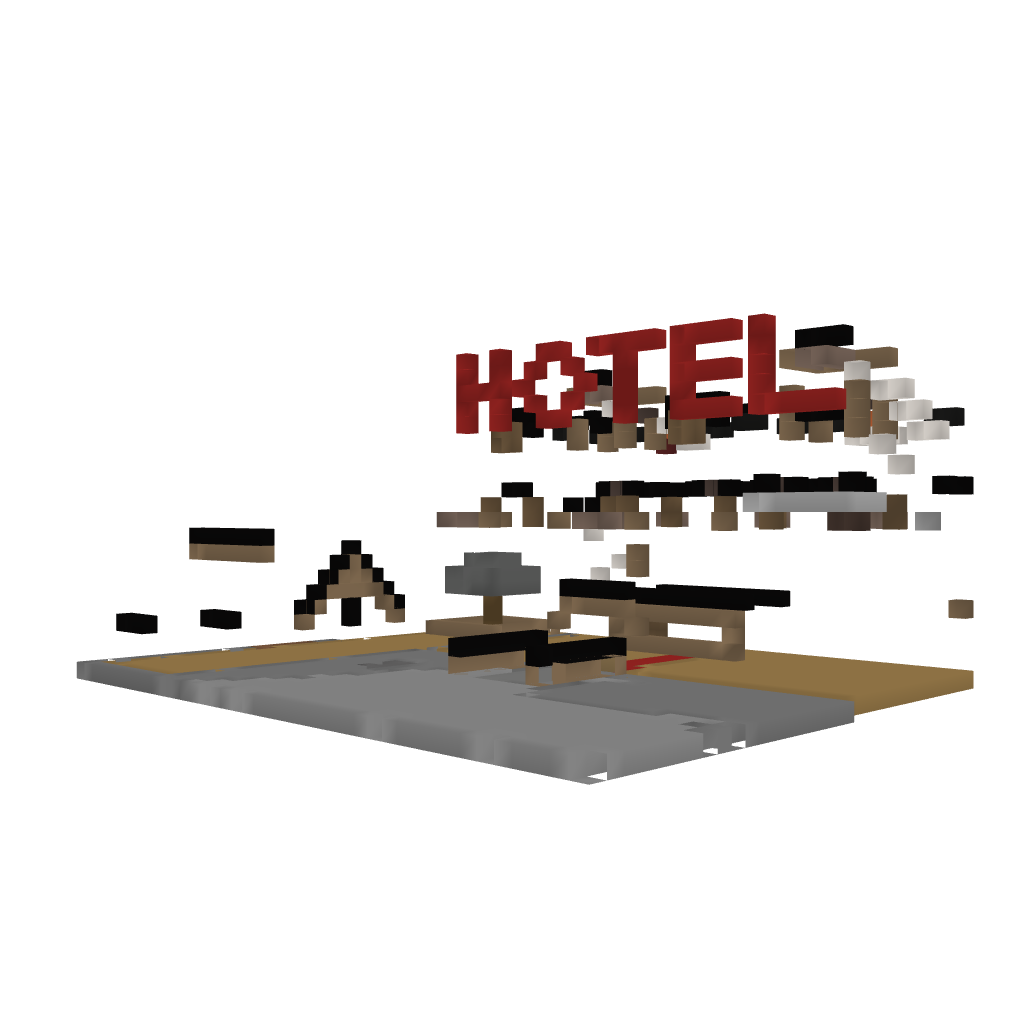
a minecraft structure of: QUARTS HOTEL